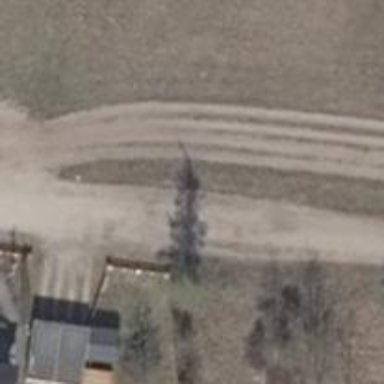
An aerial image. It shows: Service road with sand surface.